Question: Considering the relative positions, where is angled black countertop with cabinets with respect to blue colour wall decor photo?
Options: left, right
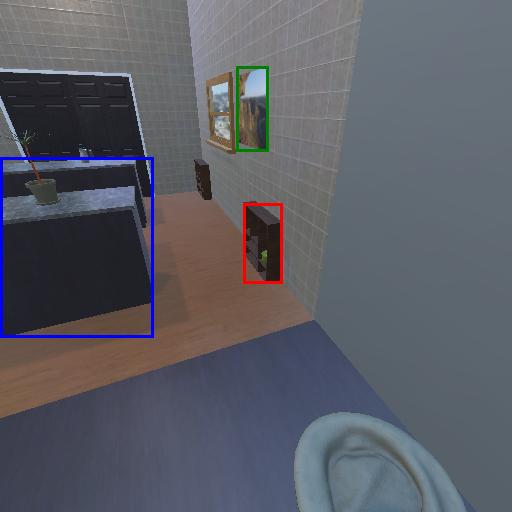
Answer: left